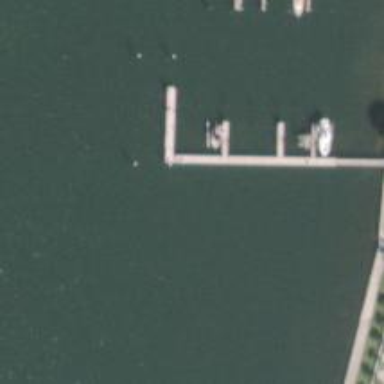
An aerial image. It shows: Man-made pier.